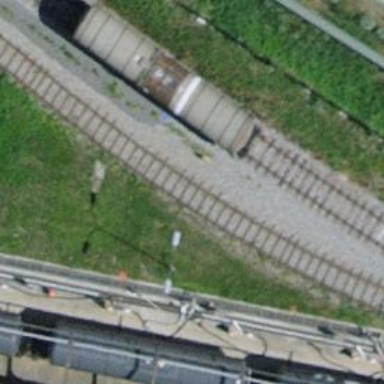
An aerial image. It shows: Single-track railway spur.